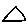
Label: triangle